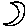
Label: moon